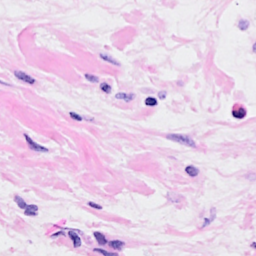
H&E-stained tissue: Breast